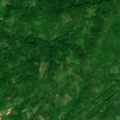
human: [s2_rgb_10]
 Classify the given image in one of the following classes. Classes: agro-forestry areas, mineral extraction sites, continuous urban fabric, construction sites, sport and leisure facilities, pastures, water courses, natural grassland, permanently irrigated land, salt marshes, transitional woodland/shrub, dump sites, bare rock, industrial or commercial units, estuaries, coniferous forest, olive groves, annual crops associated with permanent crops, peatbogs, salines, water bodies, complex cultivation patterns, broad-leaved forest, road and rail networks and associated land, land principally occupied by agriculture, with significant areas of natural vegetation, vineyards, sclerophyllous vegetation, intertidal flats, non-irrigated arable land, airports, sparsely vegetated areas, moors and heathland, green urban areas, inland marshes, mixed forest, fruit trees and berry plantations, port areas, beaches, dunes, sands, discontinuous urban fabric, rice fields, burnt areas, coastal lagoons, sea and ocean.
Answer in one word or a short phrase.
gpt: land principally occupied by agriculture, with significant areas of natural vegetation, broad-leaved forest